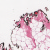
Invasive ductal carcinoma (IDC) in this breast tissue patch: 0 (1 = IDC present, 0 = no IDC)